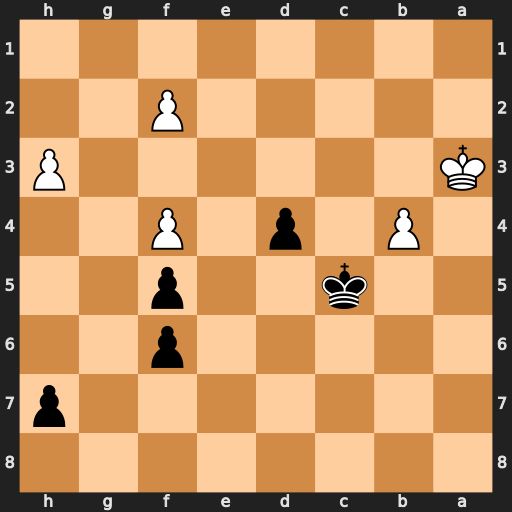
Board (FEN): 8/7p/5p2/2k2p2/1P1p1P2/K6P/5P2/8
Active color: b
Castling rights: -
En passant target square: -
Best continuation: Kc4 b5 Kxb5